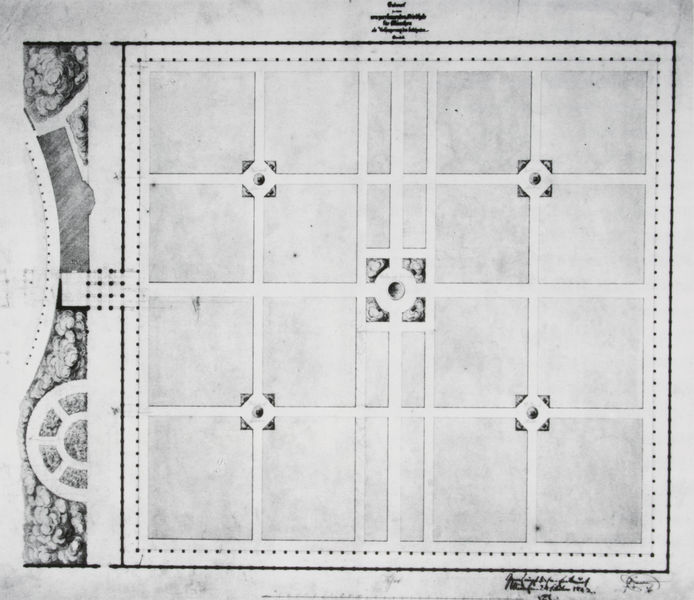
Titel: Südlicher Friedhof, München, Lageplan
Künstler: Friedrich von Gärtner
Standort: München
Institution: Architekturmuseum der Technischen Universität
Schlagwörter: feder, weiß, bäume, landschaft, teich, grau, marmor, mitte, schwarz, skizze, säulen, zeichnung, anlage, gras, park, parkanlage, rasen, weg, wiese, zaun, muster, architektur, barock, rahmen, stein, felder, brücke, busch, wege, blatt, brunnen, kreis, rund, garten, schrift, bogen, mauer, hof, rand, rad, treppen, tafel, symmetrie, rechtecke, punkte, spiel, symetrie, loggia, unterschrift, rechteck, linie, kreuzung, symmetrisch, schwarz weiß, text, kreise, entwurf, halbkreis, halbrund, quadrate, geometrisch, karte, alleen, schloß, zentral, beet, beete, alle, plan, platten, geometrie, quadrat, handschrift, labyrinth, raster, dokument, quadratisch, grundriss, bauplan, rondell, säulenumgang, gartenanlage, handschriftlich, gartenarchitektur, landschaftsarchitektur, kreuzungen, lavur, gerastert, rotunden, ansicht von oben, symmmetrie, plqn, absolutimus